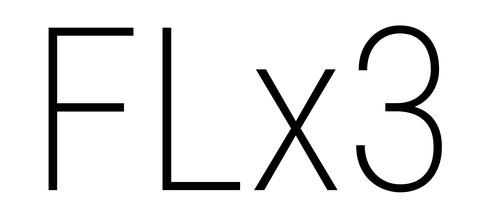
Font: Roboto_Condensed_ExtraLight